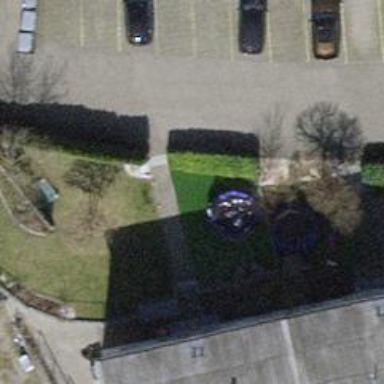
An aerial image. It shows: Parking area.